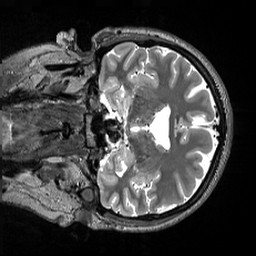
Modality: T2w
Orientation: coronal
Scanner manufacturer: siemens
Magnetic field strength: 3 T
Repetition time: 3.2 s
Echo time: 0.564 s